Question: I am trying to parse a specific area of html from this webpage:
'''
http://en.wikipedia.org/w/api.php?action=parse&page=Ringo_Starr&prop=text&section=0&format=txtfm&disablepp&redirects
'''
Specifically, I am looking to put all of the lines that begin with:
'''
<span style="color:blue;">&lt;p&gt;</span>
'''
into a String.

Here's how I'm trying to solve -- but I seem to be way off:
'''
Document doc = Jsoup.connect("http://en.wikipedia.org/w/api.php?action=parse&page=Ringo_Starr&prop=text&section=0&format=txtfm&disablepp&redirects").get();
Elements elements = doc.select("span");
for (Element e : elements) {
if(e.text().equals("&lt;p&gt;")){
System.out.println("now get that whole line");
}
}
'''
Note: I am using jsoup here -- but would a straight regex would be more effective?
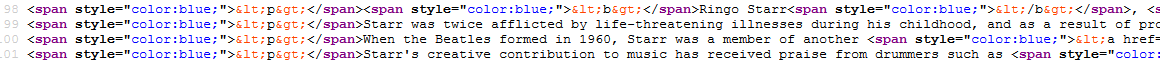
Answer: A straight regex may be a better idea. Try this for starters:
'''
Pattern pat=Pattern.compile("^<span style="color:blue;">&lt;p&gt;</span>.+&");
'''
Here, '^' starts the line, the '<span style="color:blue;">&lt;p&gt;</span>' is matched literally, we then have one or more <URL>:
> The regular expression . matches any character except a line terminator unless the DOTALL flag is specified.
and the '$' specifies end-of-line.